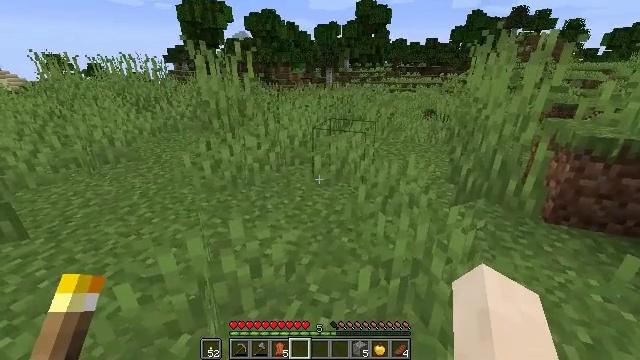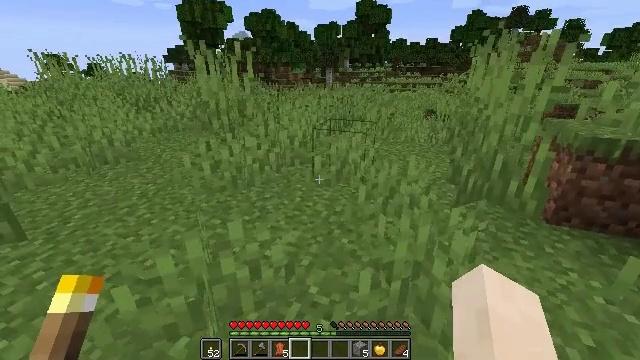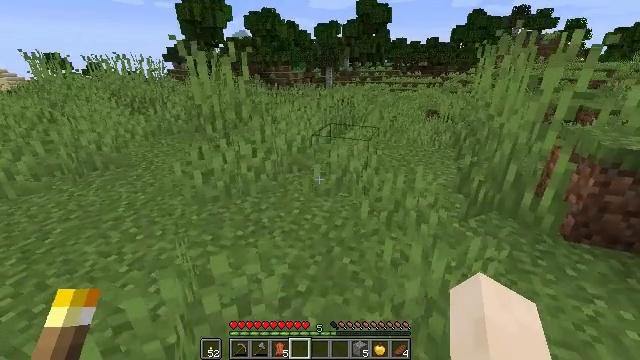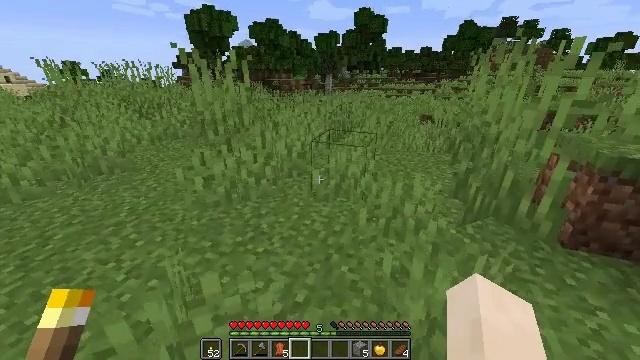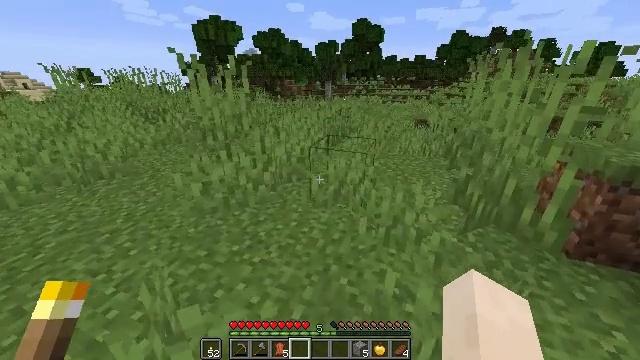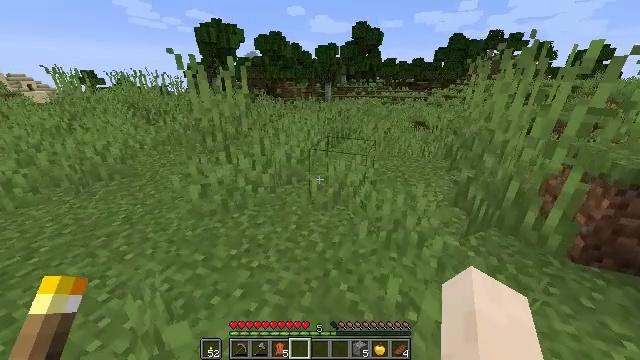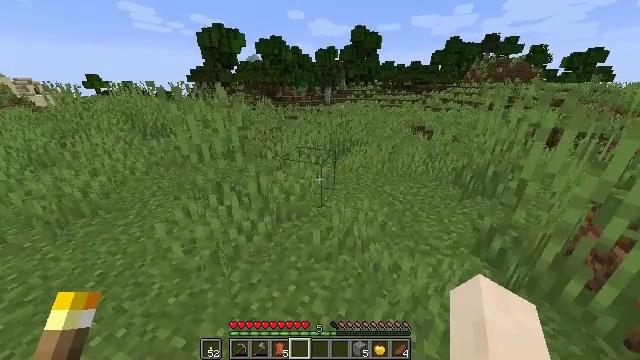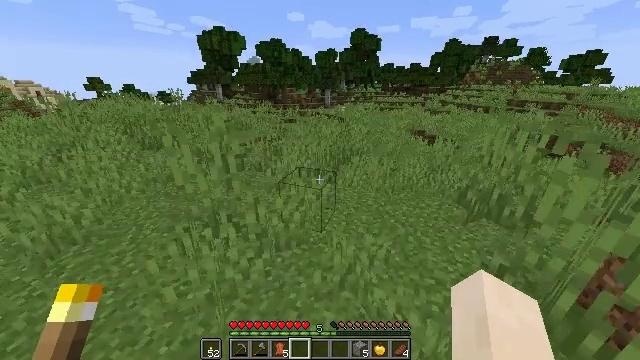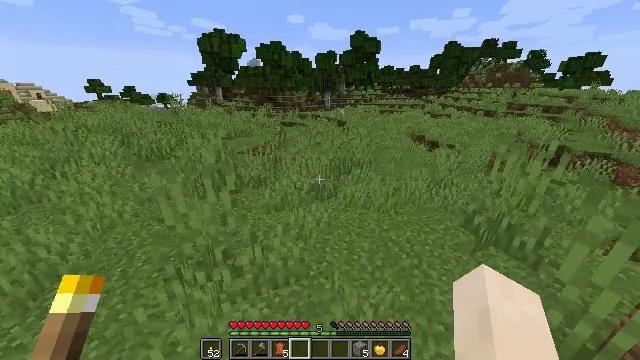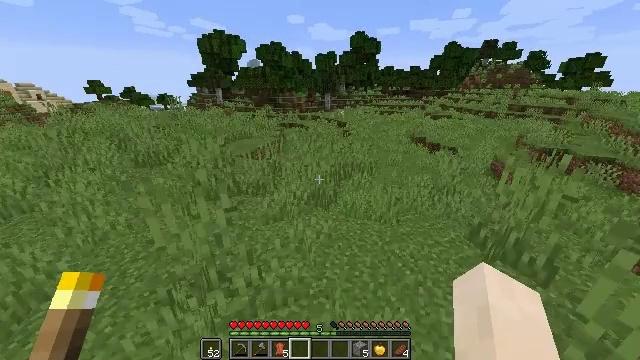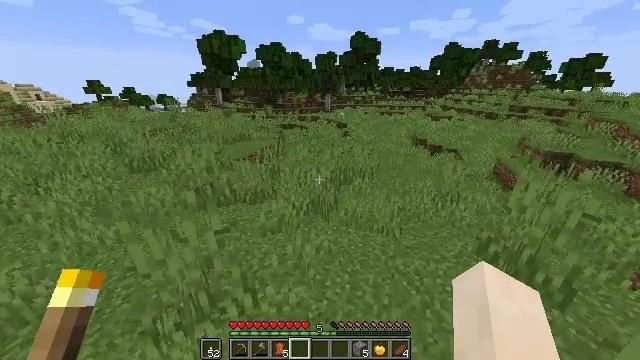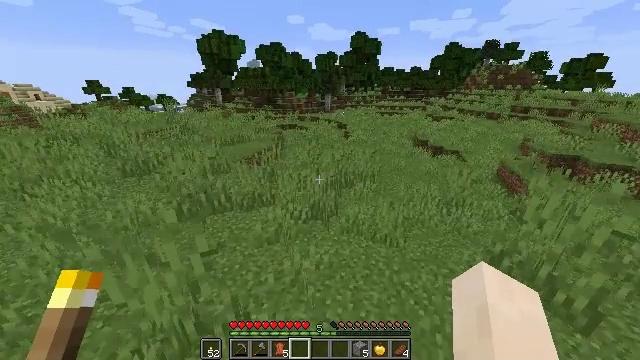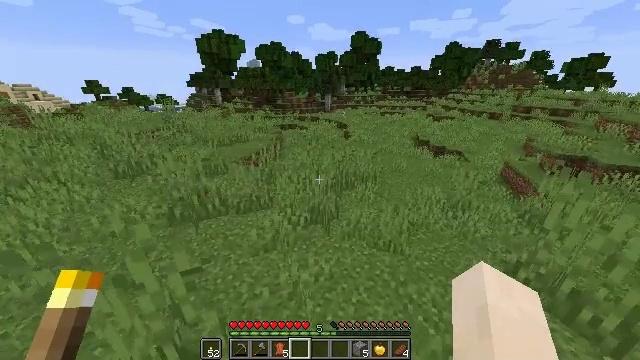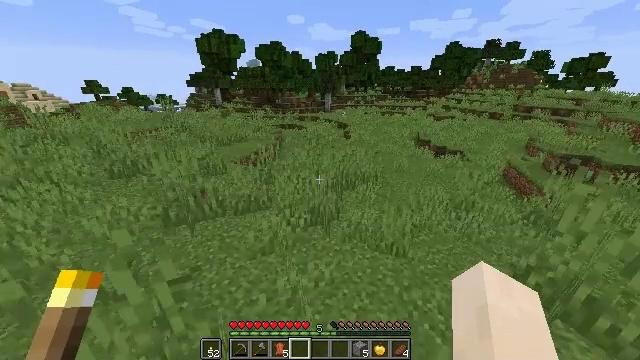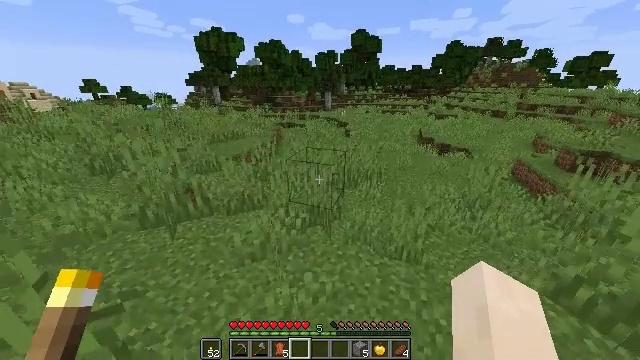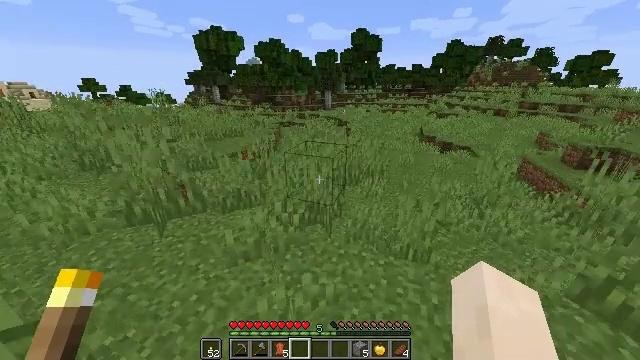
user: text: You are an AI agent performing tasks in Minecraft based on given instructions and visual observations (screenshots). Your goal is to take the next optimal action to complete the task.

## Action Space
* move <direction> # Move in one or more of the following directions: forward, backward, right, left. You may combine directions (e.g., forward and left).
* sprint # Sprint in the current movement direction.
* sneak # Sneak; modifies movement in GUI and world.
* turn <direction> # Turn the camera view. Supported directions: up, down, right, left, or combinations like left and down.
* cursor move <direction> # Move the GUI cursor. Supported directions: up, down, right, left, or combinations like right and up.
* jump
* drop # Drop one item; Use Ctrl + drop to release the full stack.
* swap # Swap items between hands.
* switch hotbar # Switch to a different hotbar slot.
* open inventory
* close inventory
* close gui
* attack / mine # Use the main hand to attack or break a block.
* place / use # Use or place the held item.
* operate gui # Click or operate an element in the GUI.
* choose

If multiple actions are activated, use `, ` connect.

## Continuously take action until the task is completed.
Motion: motion action
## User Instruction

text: Drop gravel.
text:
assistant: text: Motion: move forward
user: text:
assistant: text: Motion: move forward, sprint
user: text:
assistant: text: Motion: move forward, sprint
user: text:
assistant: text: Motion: move forward, sprint
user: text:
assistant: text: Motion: move forward, sprint
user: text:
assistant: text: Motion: move forward, sprint, jump
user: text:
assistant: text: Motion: move forward, sprint, jump
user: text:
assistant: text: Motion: move forward, sprint, jump
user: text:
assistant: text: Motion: move forward, sprint, jump
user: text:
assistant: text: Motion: move forward, sprint, jump
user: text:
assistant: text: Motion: move forward, sprint, jump
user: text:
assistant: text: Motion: move forward, sprint, jump
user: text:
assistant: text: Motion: move forward, sprint, jump
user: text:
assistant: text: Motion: move forward, sprint, jump
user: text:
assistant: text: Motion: move forward, sprint, jump
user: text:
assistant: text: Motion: move forward, sprint, jump
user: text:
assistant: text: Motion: move forward, sprint, jump
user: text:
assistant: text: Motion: move forward, sprint, jump
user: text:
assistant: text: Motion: move forward, sprint, jump
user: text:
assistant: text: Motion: move forward and move left, sprint
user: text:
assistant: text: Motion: move forward and move left, sprint
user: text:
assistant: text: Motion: move forward and move left, sprint
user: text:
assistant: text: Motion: move forward and move left, sprint
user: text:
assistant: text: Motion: move forward and move left, sprint
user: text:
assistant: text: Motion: move forward and move left, sprint
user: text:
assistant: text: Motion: move forward
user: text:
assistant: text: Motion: no_op
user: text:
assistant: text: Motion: no_op
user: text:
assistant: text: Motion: no_op
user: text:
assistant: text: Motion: no_op